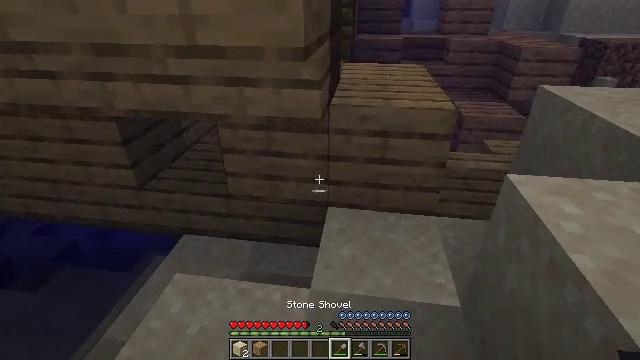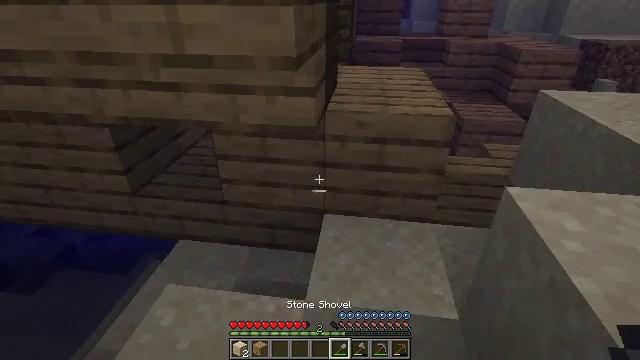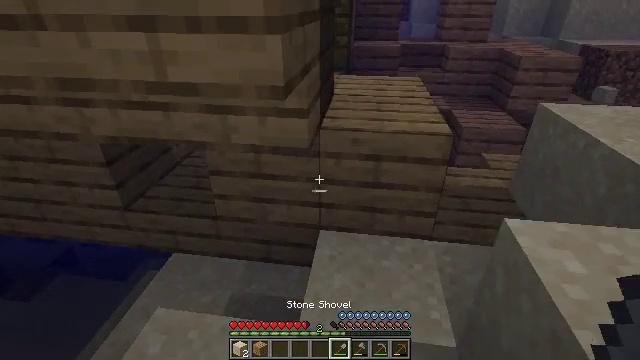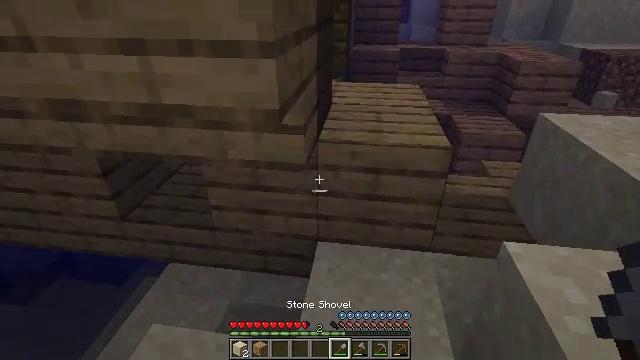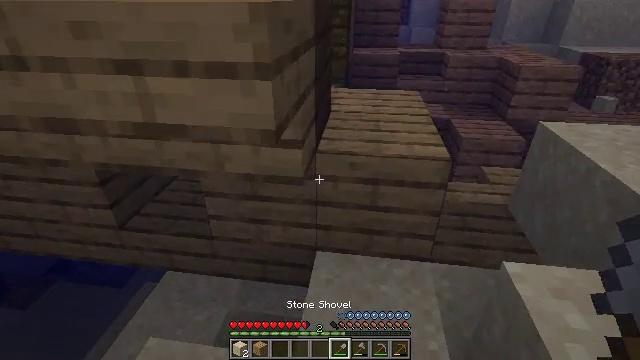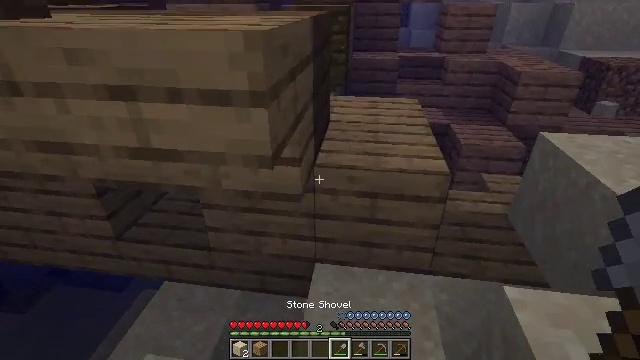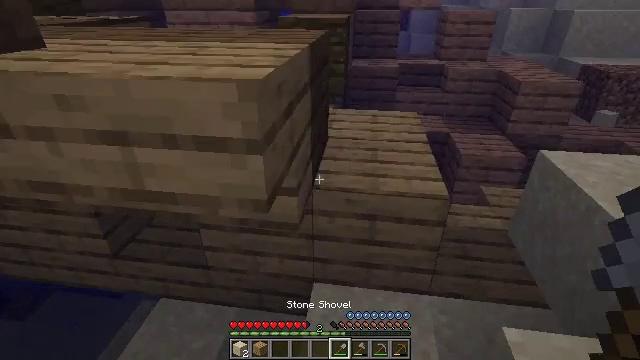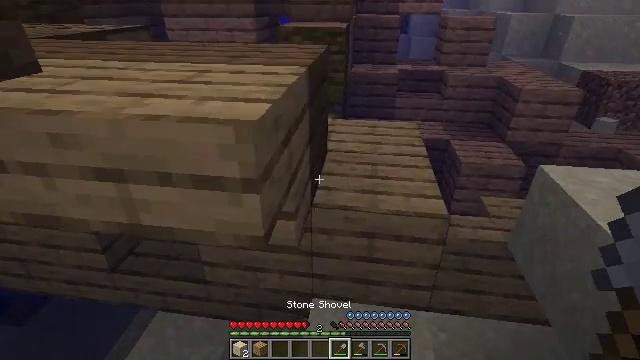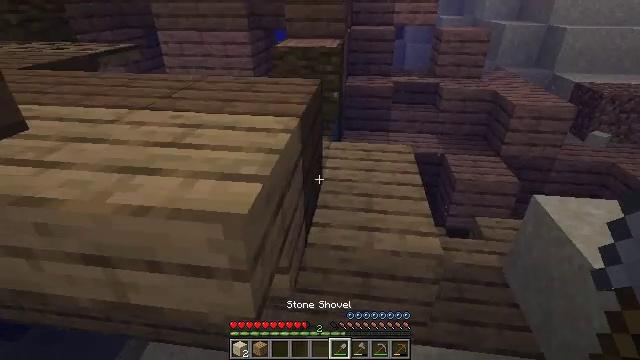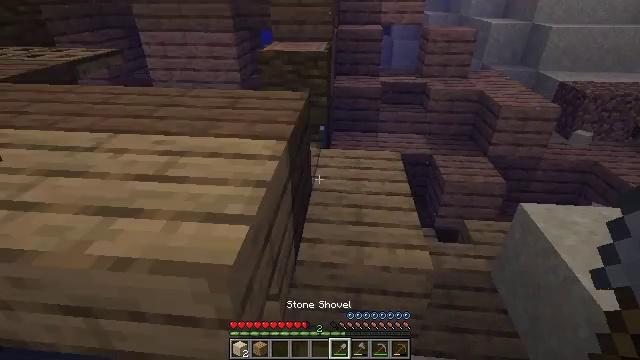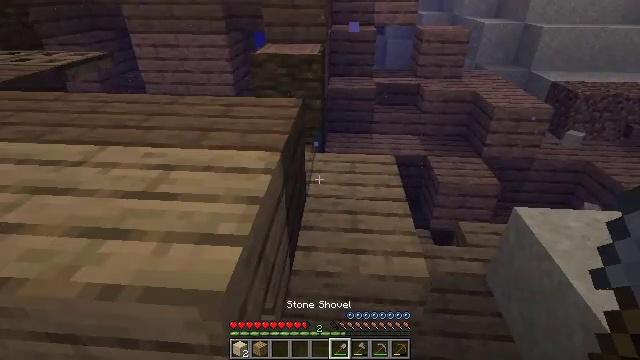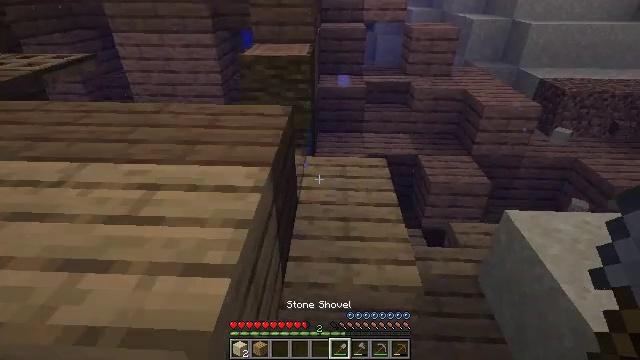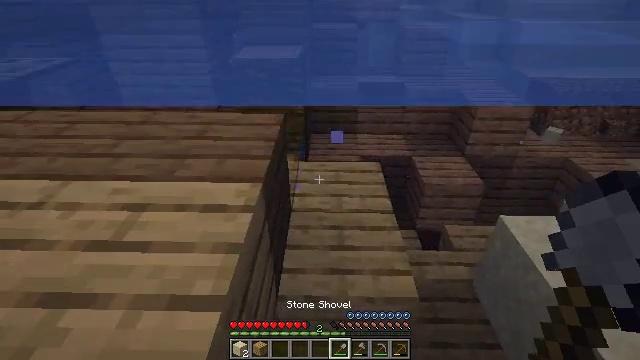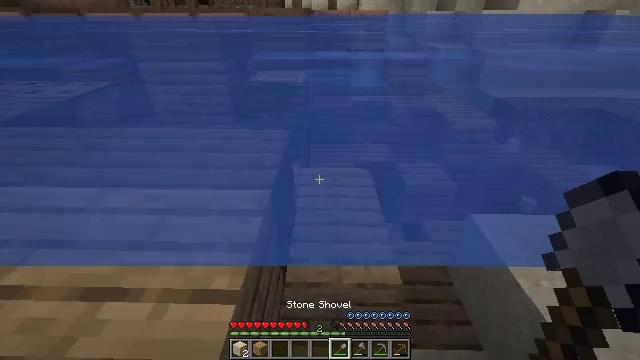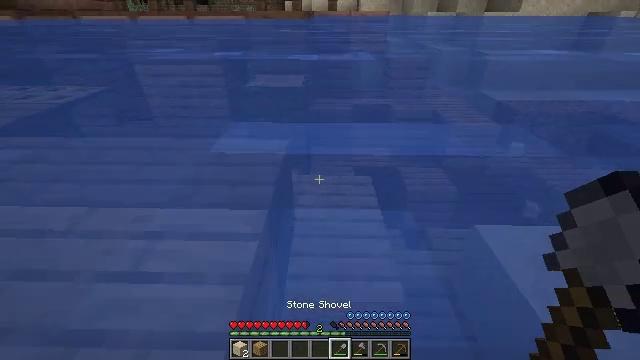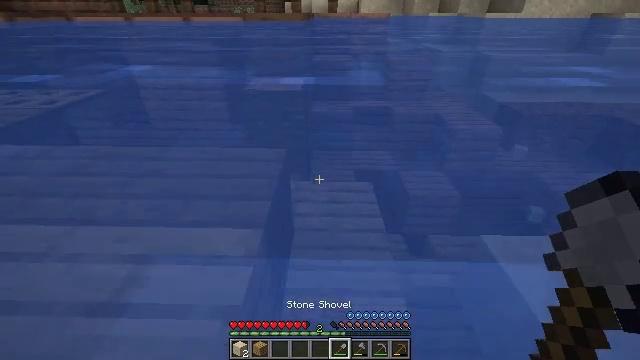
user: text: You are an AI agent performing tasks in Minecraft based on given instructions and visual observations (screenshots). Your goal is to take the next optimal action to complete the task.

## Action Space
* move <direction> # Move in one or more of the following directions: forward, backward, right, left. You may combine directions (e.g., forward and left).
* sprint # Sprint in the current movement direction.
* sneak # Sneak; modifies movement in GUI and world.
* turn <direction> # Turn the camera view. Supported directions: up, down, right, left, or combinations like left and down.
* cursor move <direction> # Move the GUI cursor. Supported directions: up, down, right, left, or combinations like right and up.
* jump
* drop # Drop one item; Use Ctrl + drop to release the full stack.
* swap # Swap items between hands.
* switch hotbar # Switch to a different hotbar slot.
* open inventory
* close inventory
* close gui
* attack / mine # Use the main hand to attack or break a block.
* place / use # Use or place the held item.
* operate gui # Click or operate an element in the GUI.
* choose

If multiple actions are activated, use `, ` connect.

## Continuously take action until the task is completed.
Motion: motion action
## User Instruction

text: Collect sand to make glass.
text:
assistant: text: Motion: move forward, jump
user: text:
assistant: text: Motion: move forward, jump
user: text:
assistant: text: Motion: move forward, jump
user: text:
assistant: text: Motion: move forward, jump
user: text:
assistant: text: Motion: move forward, jump
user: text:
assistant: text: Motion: move forward, jump
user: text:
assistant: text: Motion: move forward, jump
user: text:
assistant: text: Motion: move forward, jump
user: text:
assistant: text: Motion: move forward, turn right and down
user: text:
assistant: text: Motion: move forward, turn right
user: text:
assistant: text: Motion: move forward, turn right
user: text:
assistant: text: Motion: move forward, turn right
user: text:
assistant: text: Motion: move forward
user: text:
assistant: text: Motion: move forward
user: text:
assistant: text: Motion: move forward
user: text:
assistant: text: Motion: move forward
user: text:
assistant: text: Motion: move forward, jump
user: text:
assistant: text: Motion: move forward, jump
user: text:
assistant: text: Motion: move forward, jump
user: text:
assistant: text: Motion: move forward, turn down, jump
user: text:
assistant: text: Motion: move forward, turn right and down
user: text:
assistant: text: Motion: move forward, turn down
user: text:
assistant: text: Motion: move forward
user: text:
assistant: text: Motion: move forward and move left
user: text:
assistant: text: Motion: move forward and move left
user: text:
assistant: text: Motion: move forward and move left
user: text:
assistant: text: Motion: move forward and move left
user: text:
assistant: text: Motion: move left
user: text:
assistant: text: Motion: no_op
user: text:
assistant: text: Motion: no_op